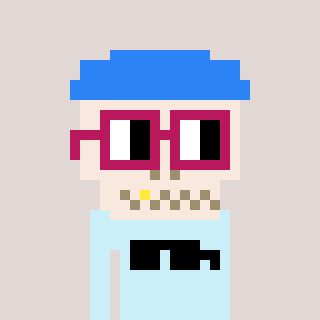
a pixel art character with square dark red glasses, a skeleton-hat-shaped head and a cold-colored body on a warm background